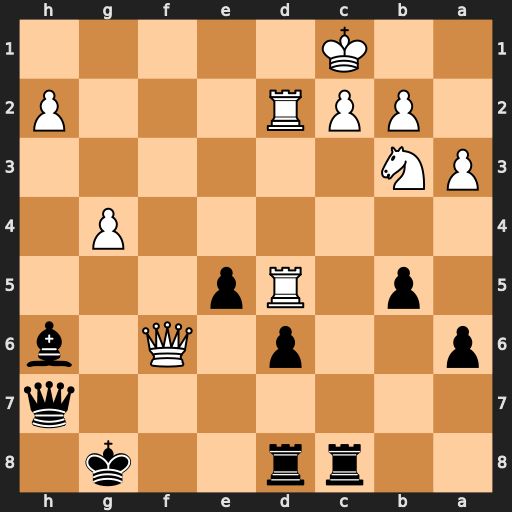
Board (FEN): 2rr2k1/7q/p2p1Q1b/1p1Rp3/6P1/PN6/1PPR3P/2K5
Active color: b
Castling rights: -
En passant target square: -
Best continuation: Qxc2#